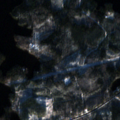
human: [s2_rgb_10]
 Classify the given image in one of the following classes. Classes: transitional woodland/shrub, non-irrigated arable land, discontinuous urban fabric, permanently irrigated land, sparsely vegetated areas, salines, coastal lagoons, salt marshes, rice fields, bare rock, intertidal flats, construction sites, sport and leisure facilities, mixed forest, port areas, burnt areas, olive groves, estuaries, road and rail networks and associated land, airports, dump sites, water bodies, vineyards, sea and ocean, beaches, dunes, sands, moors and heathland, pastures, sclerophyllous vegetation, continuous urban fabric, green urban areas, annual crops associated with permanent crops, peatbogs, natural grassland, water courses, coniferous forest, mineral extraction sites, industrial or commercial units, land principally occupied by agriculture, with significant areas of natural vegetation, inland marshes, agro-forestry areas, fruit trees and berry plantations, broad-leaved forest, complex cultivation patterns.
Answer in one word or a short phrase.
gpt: broad-leaved forest, coniferous forest, mixed forest, water bodies